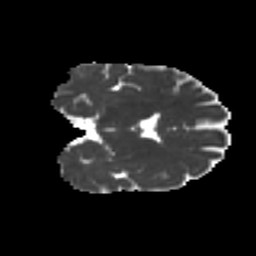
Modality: MD
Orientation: coronal
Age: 51
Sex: female
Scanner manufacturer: ge
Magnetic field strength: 3 T
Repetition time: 7.8 s
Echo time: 0.0606 s